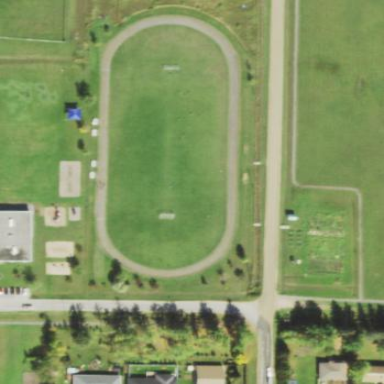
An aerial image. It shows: Track in leisure land.